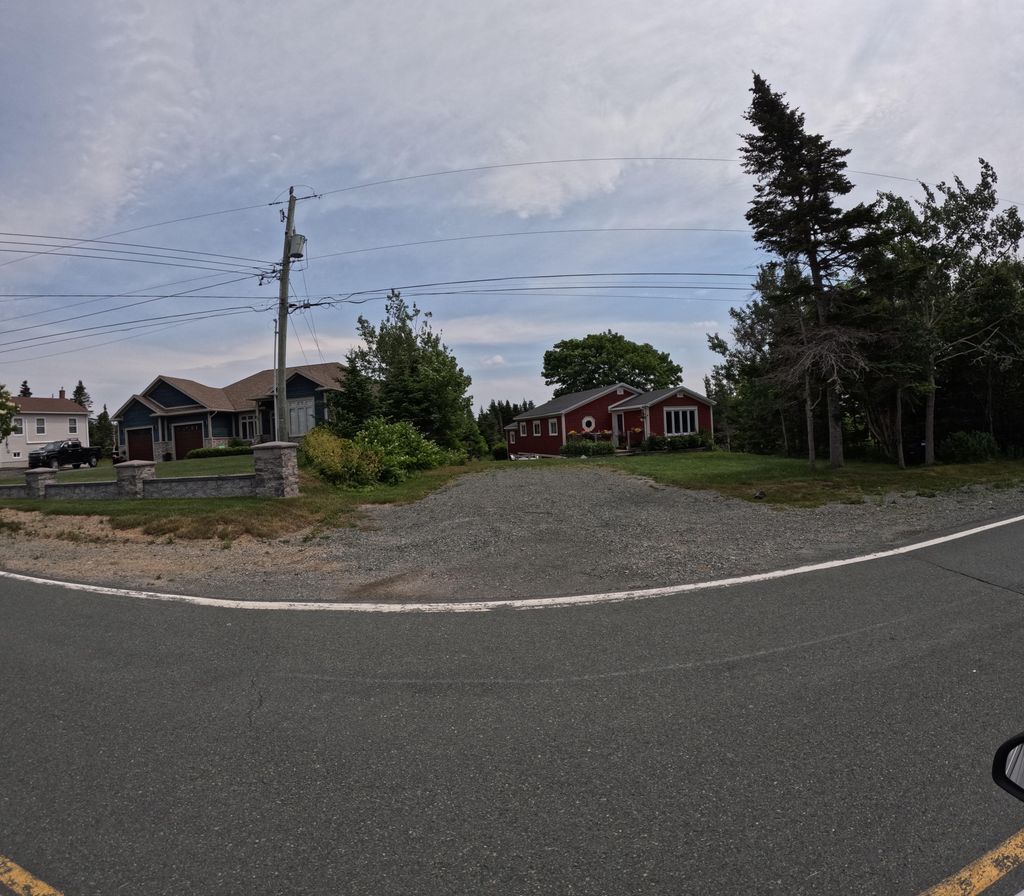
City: st_johns